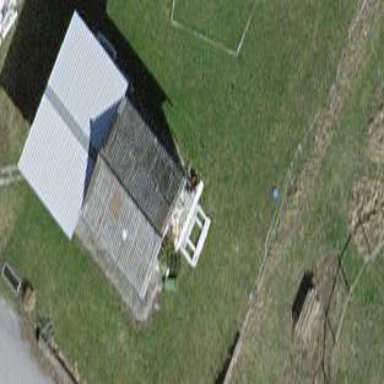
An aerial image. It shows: Shed building.